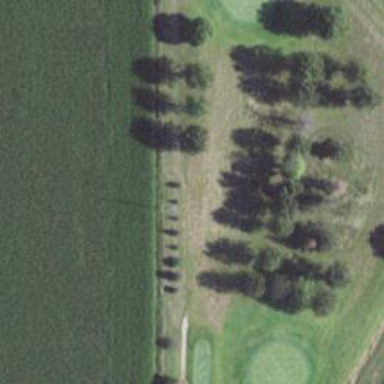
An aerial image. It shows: Row of trees in natural setting.